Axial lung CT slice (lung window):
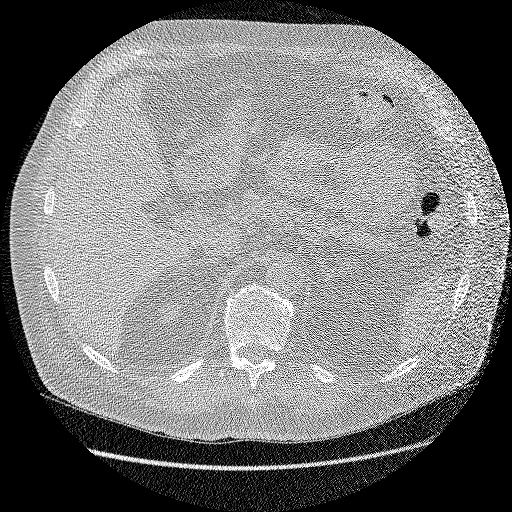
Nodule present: no